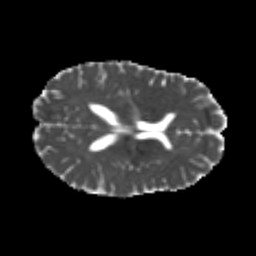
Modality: MD
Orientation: axial
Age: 22
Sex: female
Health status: healthy
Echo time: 0.074 s